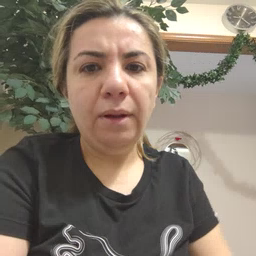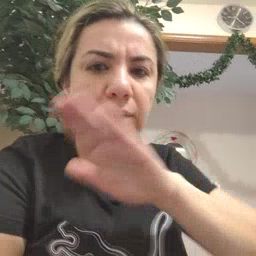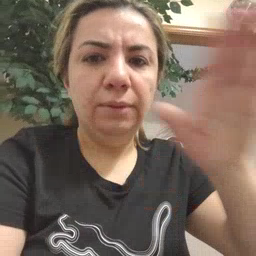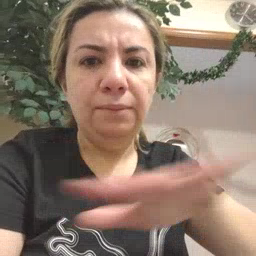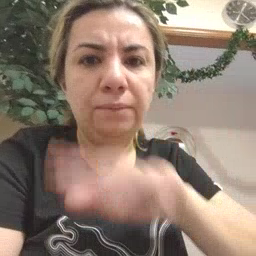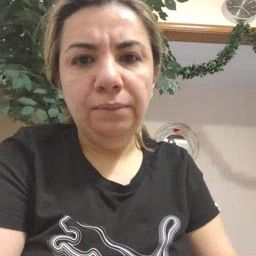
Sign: clean